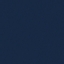
Land use / land cover: SeaLake